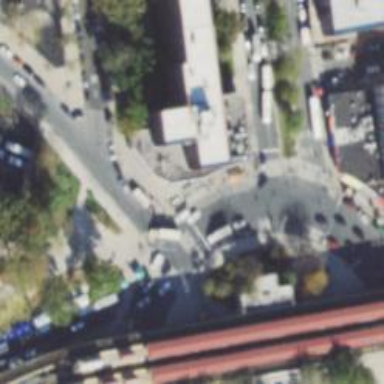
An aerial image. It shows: Circular junction on secondary road.